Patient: sex M, age 77
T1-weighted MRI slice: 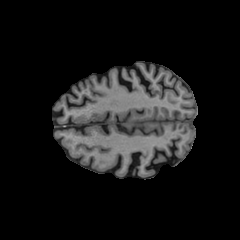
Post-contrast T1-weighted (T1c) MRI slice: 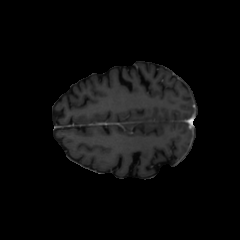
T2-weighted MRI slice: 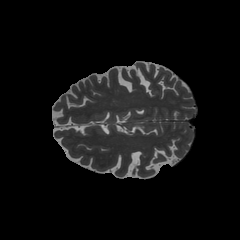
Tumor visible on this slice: no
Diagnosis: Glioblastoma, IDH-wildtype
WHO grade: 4